Aerial crown-view tile of a tropical tree (Barro Colorado Island, Panama), acquired 20250915:
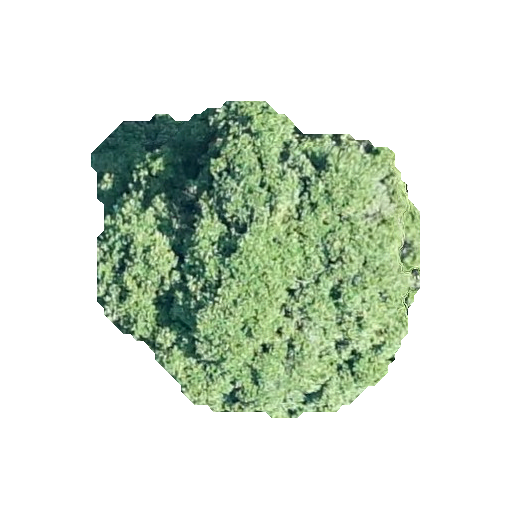
Species: Prioria copaifera
GBIF accepted scientific name: Prioria copaifera
Crown area: 116.219 m²